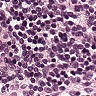
Metastatic tissue present: no